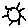
Label: sun